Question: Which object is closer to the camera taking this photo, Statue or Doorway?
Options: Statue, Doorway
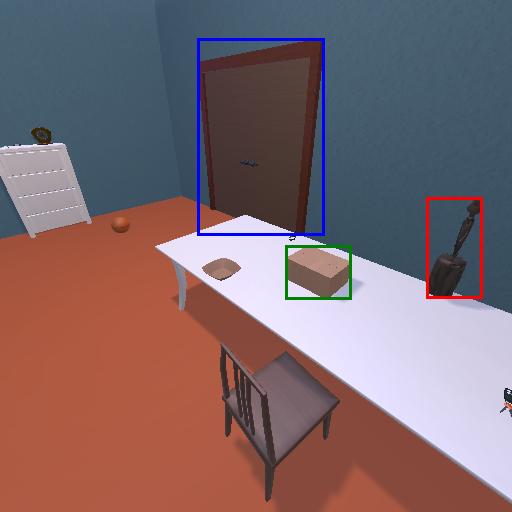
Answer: Statue